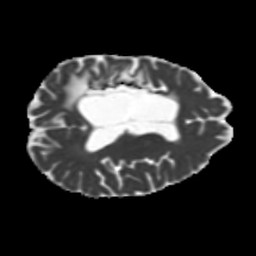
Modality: MD
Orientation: axial
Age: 31
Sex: female
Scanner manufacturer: siemens
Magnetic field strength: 3 T
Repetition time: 5.25 s
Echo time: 0.08 s